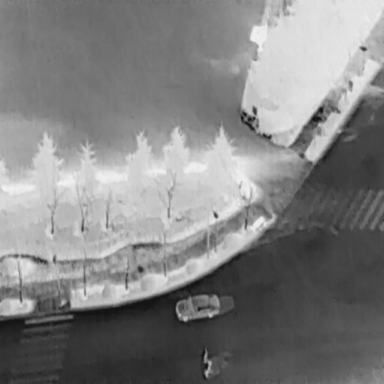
There is a Car in the infrared image.